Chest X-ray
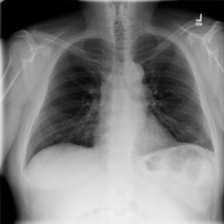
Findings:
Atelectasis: positive
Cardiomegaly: negative
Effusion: negative
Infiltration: negative
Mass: negative
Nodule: negative
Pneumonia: negative
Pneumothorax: negative
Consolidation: negative
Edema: negative
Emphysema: negative
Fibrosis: negative
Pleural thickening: negative
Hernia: negative